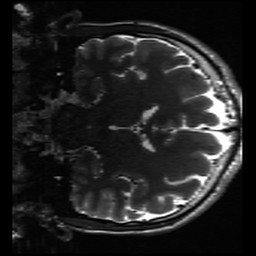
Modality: inplaneT2
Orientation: coronal